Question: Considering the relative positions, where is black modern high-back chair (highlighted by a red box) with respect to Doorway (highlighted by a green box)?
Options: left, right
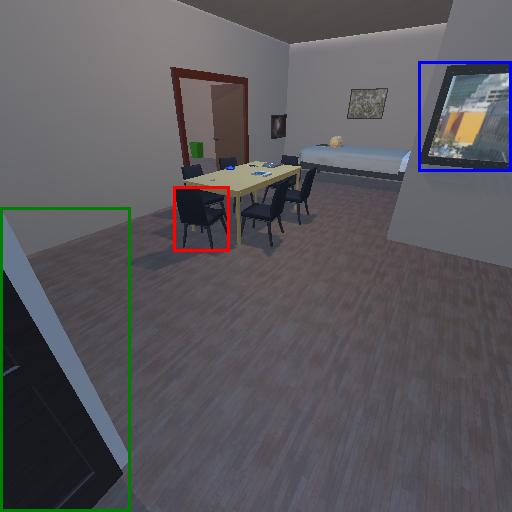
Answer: left